Field crop: maize
Growth stage: 1
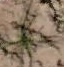
Species: salsola